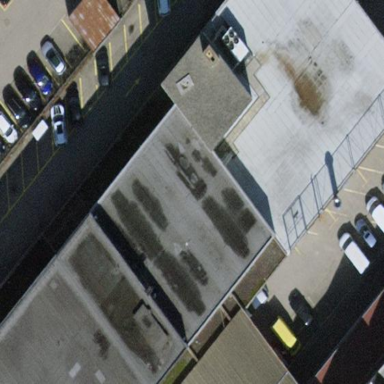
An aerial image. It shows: Industrial building that is car repair shop.